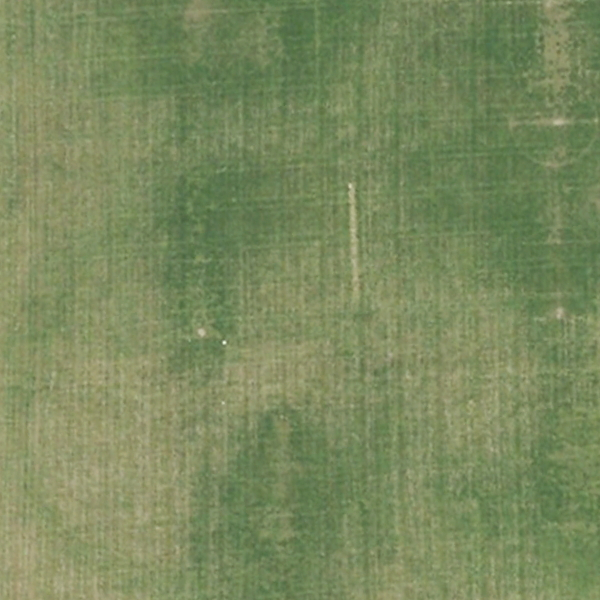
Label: Meadow